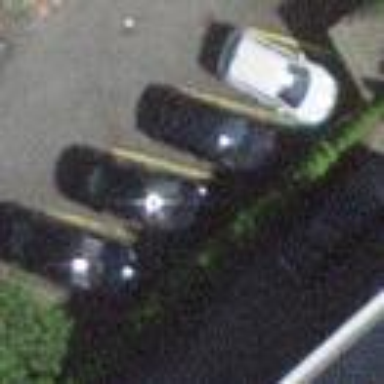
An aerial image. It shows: Parking area with surface.